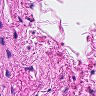
Metastatic tissue present: no